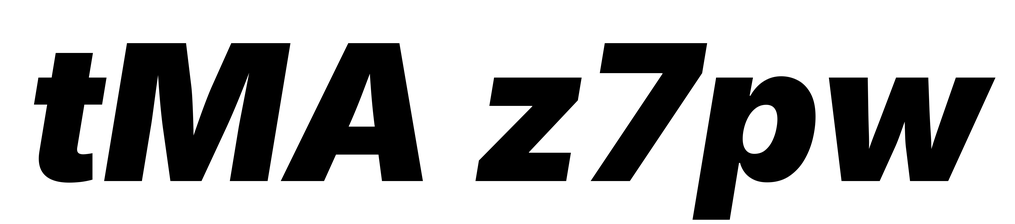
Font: Inter-Italic_Black_Italic